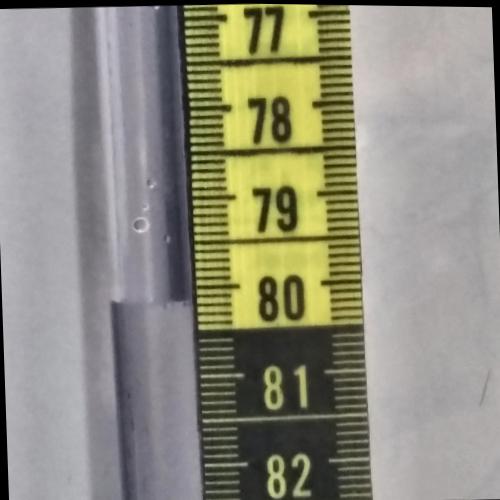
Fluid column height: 80.1 cm